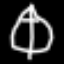
Label: leaf